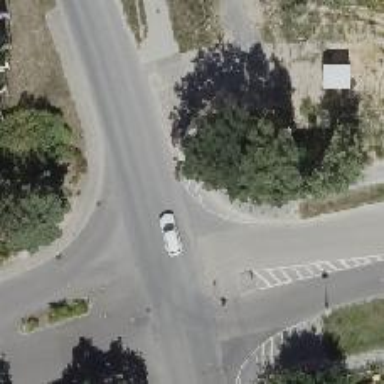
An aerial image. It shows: Unmarked crossing with pedestrian island.